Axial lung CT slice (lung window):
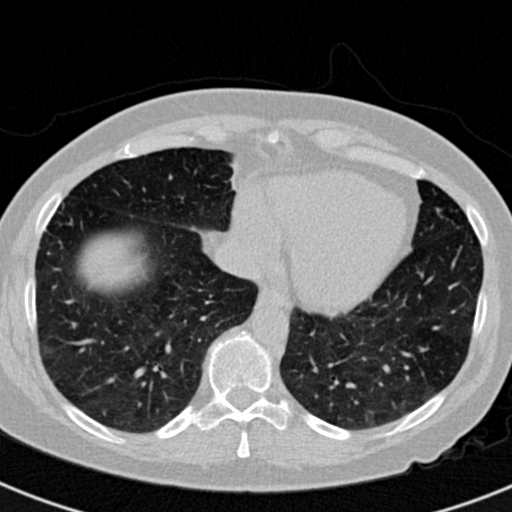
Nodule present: no